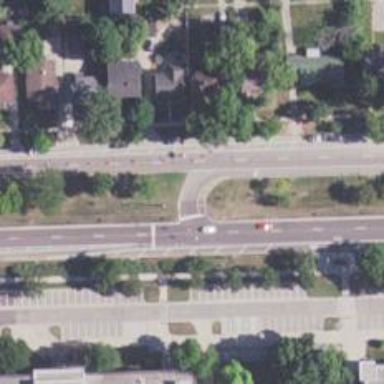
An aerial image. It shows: Asphalt road with secondary link designation.